Field crop: maize
Growth stage: 2
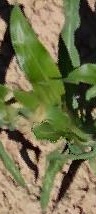
Species: maize